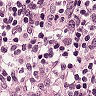
Metastatic tissue present: no